八年级 · 度量几何学
小李用 7 块长为 $8 \mathrm{~cm}$, 宽为 $3 \mathrm{~cm}$ 的相同长方体小木块, 垒了两堵与地面垂直的木墙,

木墙之间刚好可以放进一个等腰直角三角板 $\left(A B=B C, \angle A B C=90^{\circ}\right)$, 点 $B$ 在 $D E$ 上,点 $\mathrm{A}$ 和 $C$ 分别与木墙的顶端重合, 则两堵木墙之间的距离为 $(\quad)$

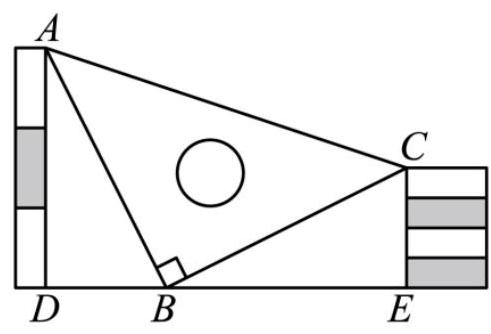
36
B. 32
C. 28
D. 21
答案: A